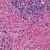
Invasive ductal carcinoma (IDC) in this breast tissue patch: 1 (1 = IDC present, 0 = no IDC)